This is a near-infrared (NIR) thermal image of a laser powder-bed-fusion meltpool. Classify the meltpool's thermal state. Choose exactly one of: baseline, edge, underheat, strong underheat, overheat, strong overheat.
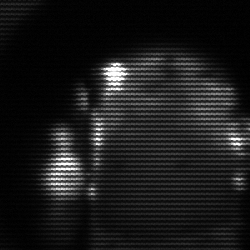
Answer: baseline